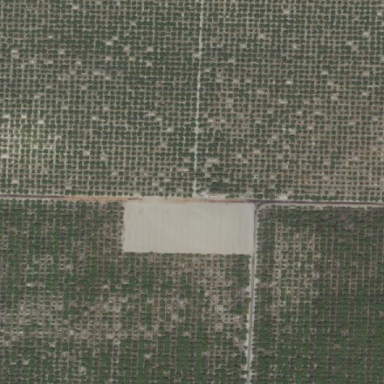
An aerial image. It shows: Almond orchard with rows of almond trees.